Field crop: maize
Growth stage: 2
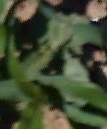
Species: maize